Question: Why is the 'audioData' 'short[]' buffer I create in the code below filled with '0' upon each
'''
samplesIn += mRecordInstance.read(audioData, samplesIn, bufferSize - samplesIn);
'''
?
The size of the buffer ('audioData.length') is NOT ZERO which means that the buffer is NOT EMPTY, it's just filled with zeros.
I've tried changing the 'FREQUENCY' to '8000' -> no change.
I'm implementing the Echoprint library - please <URL> for more information on this should you require it.
Proof from LogCat that the 'audioData' buffer is filled with zeros:

'''
// ...
public final static int LISTENING_PASS_TIME = 20;
// cap to 30 seconds max, 10 seconds min.
public final static int MAX_LISTENING_PASS_TIME = 30;
public final static int MIN_LISTENING_PASS_TIME = 10;
private final int FREQUENCY = 11025;
private final int CHANNEL = AudioFormat.CHANNEL_IN_MONO;
private final int ENCODING = AudioFormat.ENCODING_PCM_16BIT;
private Thread thread;
private volatile boolean isRunning = false;
AudioRecord mRecordInstance = null;
private short audioData[];
private int bufferSize;
private int secondsToRecord;
private volatile boolean continuous;
public void stop() {
this.continuous = false;
if (mRecordInstance != null)
mRecordInstance.stop();
}
public void run() {
this.isRunning = true;
try {
// create the audio buffer & get the minimum buffer size
int minBufferSize = AudioRecord.getMinBufferSize(FREQUENCY,
CHANNEL, ENCODING);
Log.d("Fingerprinter", "minBufferSize: " + minBufferSize);
// and the actual buffer size for the audio to record frequency *
// seconds to record.
bufferSize = Math.max(minBufferSize, this.FREQUENCY
* this.secondsToRecord);
Log.d("Fingerprinter", "bufferSize: " + bufferSize);
audioData = new short[bufferSize];
// start recorder
mRecordInstance = new AudioRecord(MediaRecorder.AudioSource.MIC,
FREQUENCY, CHANNEL, ENCODING, minBufferSize);
// start recording
willStartListening();
mRecordInstance.startRecording();
boolean firstRun = true;
do {
try {
willStartListeningPass();
long time = System.currentTimeMillis();
// fill audio buffer with mic data.
int samplesIn = 0;
do {
samplesIn += mRecordInstance.read(audioData, samplesIn,
bufferSize - samplesIn);
if (mRecordInstance.getRecordingState() == AudioRecord.RECORDSTATE_STOPPED)
break;
} while (samplesIn < bufferSize);
Log.d("Fingerprinter",
"Audio recorded: "
+ (System.currentTimeMillis() - time)
+ " millis");
// see if the process was stopped.
if (mRecordInstance.getRecordingState() == AudioRecord.RECORDSTATE_STOPPED
|| (!firstRun && !this.continuous))
break;
// debugging: print audioData short[]
Log.d("Fingerprinter", "Audio Data Content:");
// String audioDataContent = "";
for (int i = 100; i < 110; i++) {
// audioDataContent = i + ":" + audioData[i];
Log.d("Fingerprinter", i + ":" + audioData[i]);
}
Log.d("Fingerprinter", "samplesIn: " + samplesIn);
firstRun = false;
didFinishListeningPass();
} catch (Exception e) {
e.printStackTrace();
Log.e("Fingerprinter", e.getLocalizedMessage());
didFailWithException(e);
}
} while (this.continuous);
} catch (Exception e) {
e.printStackTrace();
Log.e("Fingerprinter", e.getLocalizedMessage());
didFailWithException(e);
}
if (mRecordInstance != null) {
mRecordInstance.stop();
mRecordInstance.release();
mRecordInstance = null;
}
this.isRunning = false;
didFinishListening();
}
'''
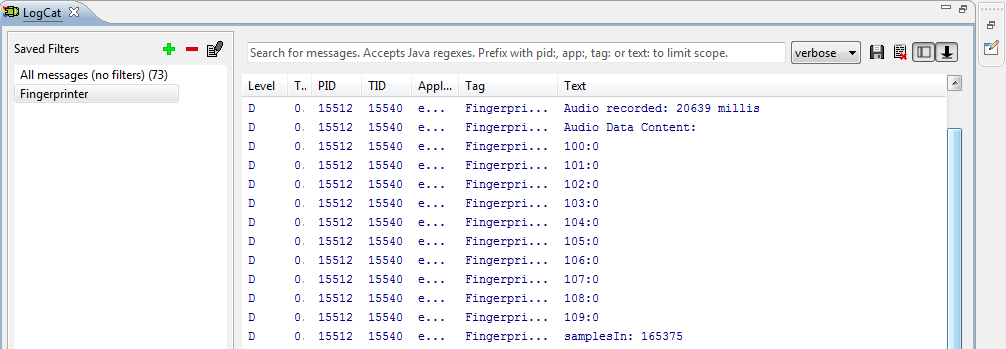
Answer: I found that I did in fact record some data - it was just the section I chose to display that only recorded 'zeros'. I prove this by summarizing all entries into the 'audioData' array and dividing it by the number of entries into the array. The result was '-3.455619047619048'.